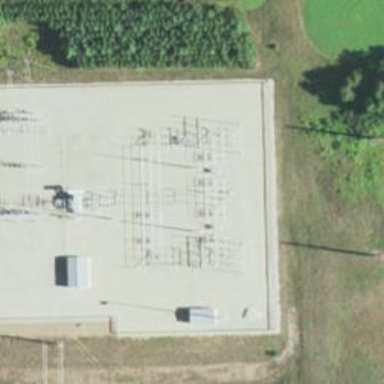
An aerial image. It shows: Mast used for lightning protection.